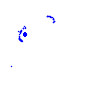
Particle: electron